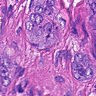
Metastatic tissue present: yes